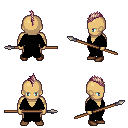
a pixel art fantasy rpg character, male body template, human, tanned skin, black robe, gold greaves, white blonde mohawk hairstyle, brown shoes, spear, four views (front, back, left, right), 2x2 character sprite sheet, small pixel art, hard edges, no anti-aliasing